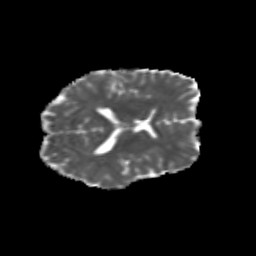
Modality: MD
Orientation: axial
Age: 26
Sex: female
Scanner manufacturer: siemens
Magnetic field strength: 3 T
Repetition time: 3.5 s
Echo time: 0.113 s